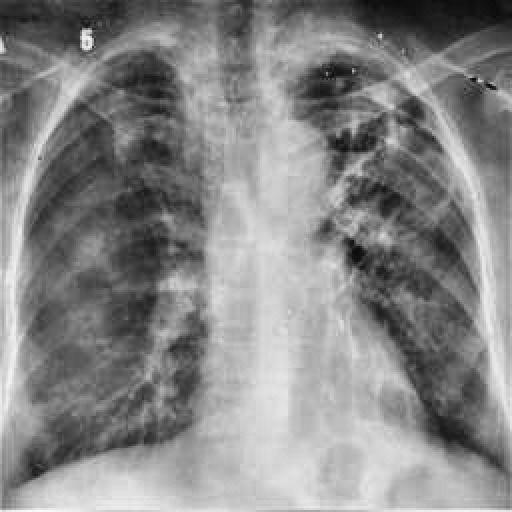
Finding: TUBERCULOSIS